Chest X-ray:
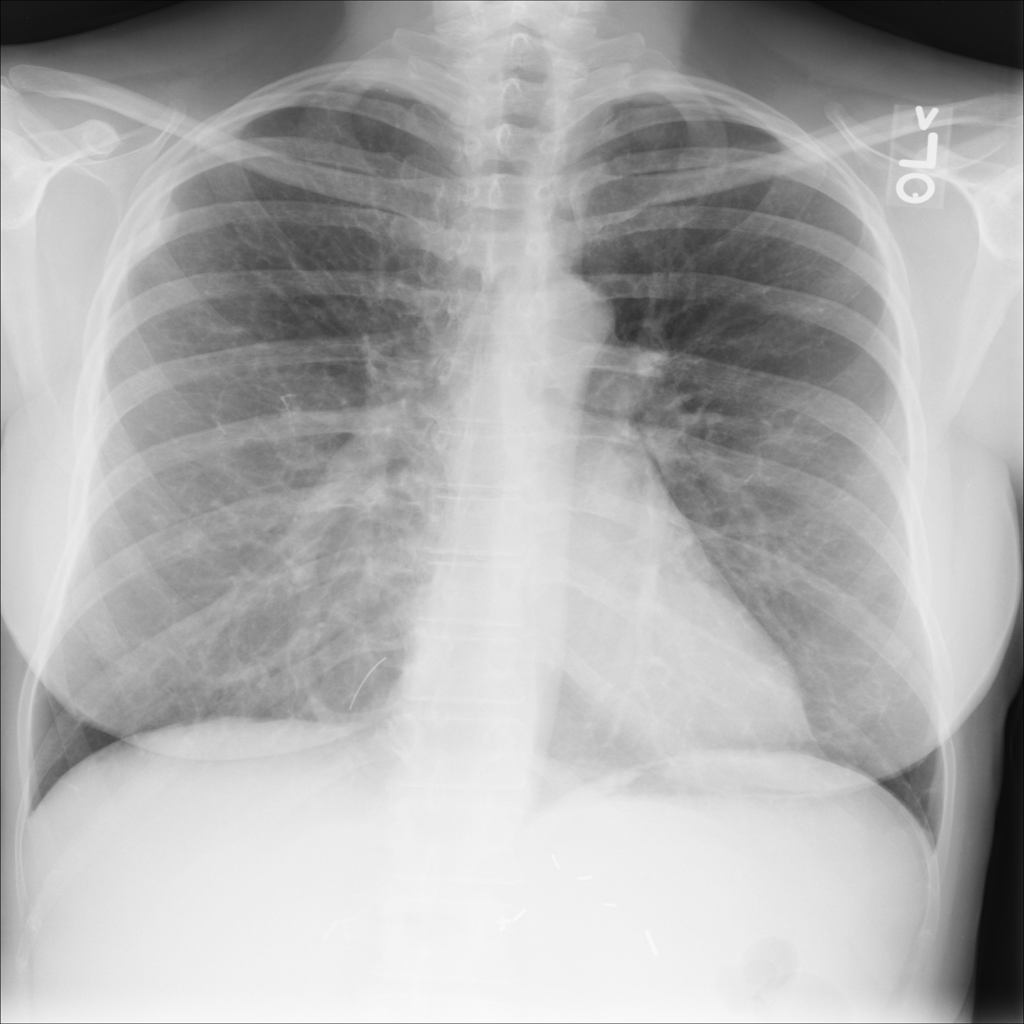
Findings: Pleural Thickening, Nodule
No abnormal finding: no